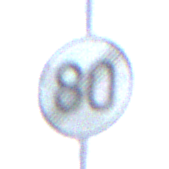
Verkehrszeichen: EndeGeschwindigkeit80
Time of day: Midday
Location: Outdoor (Nature)
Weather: PartlyCloudy
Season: NotSpecified
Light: Natural